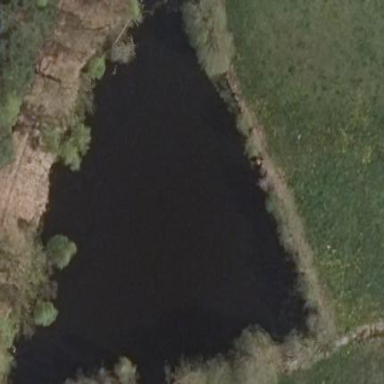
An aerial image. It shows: Serene pond surrounded by nature.